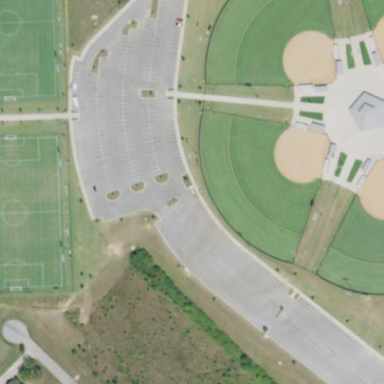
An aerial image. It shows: Softball pitch for leisure and sport activities.